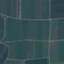
Label: PermanentCrop